Question: I'm stuck in the middle of j2me project because I have no idea how to do something that would be easily done in other platforms, but that doesn't seem to have a direct solution in java me/j2me.
What I need to do is this (it doesn't matter if it is with Netbeans MIDP components, LWUIT or plain lcdui)
I have to display a list of customers (read from a web service) in some sort of table, and when the user navigates up or down the rows, a "Details" command must be shown so that the user can see the details for that specific customer. Something like this image:

I know I can always use a List, but the problem is that Lists only allow a single "cell" per item, which is not very visually attractive as a table.
As always any help will be GREATLY appreciated.
Thank in advance.
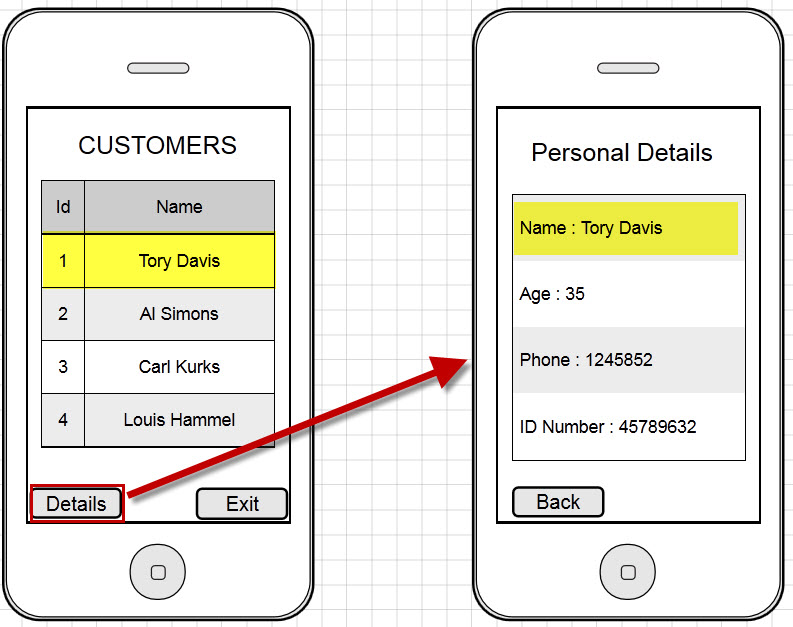
Answer: as i see it you have 2 options (i use LWUIT)
1. either allow the user to click the cell thah the chose in the list and move to another screen where the details is shown. i do exactly the same in my project.
2. add the "details" command as you did here, and when the user will click the left button for the command in the actionPerformed method you will check which cell is chosen and switch to the details screen
i think the second option is less intuitive for the user, just let him click and choose the right row